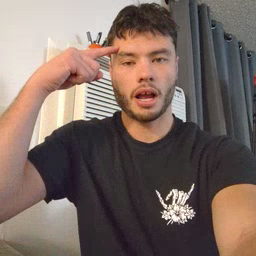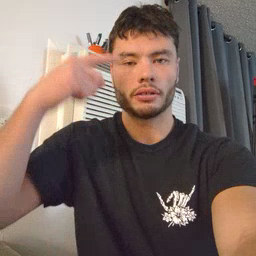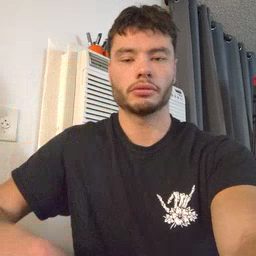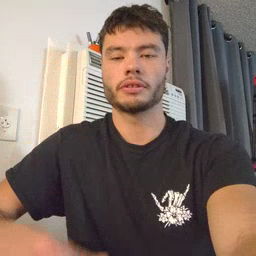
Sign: black